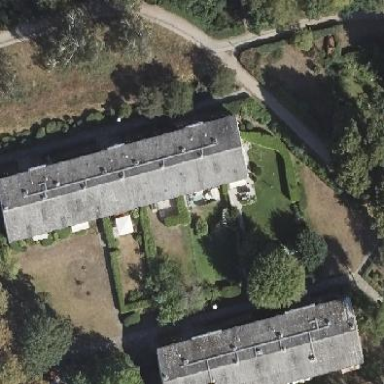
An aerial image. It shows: Gabled roof adorns the apartments building.